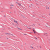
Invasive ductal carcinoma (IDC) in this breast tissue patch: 0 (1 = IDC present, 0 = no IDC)